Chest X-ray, PA view. Patient: 37 years old, sex M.
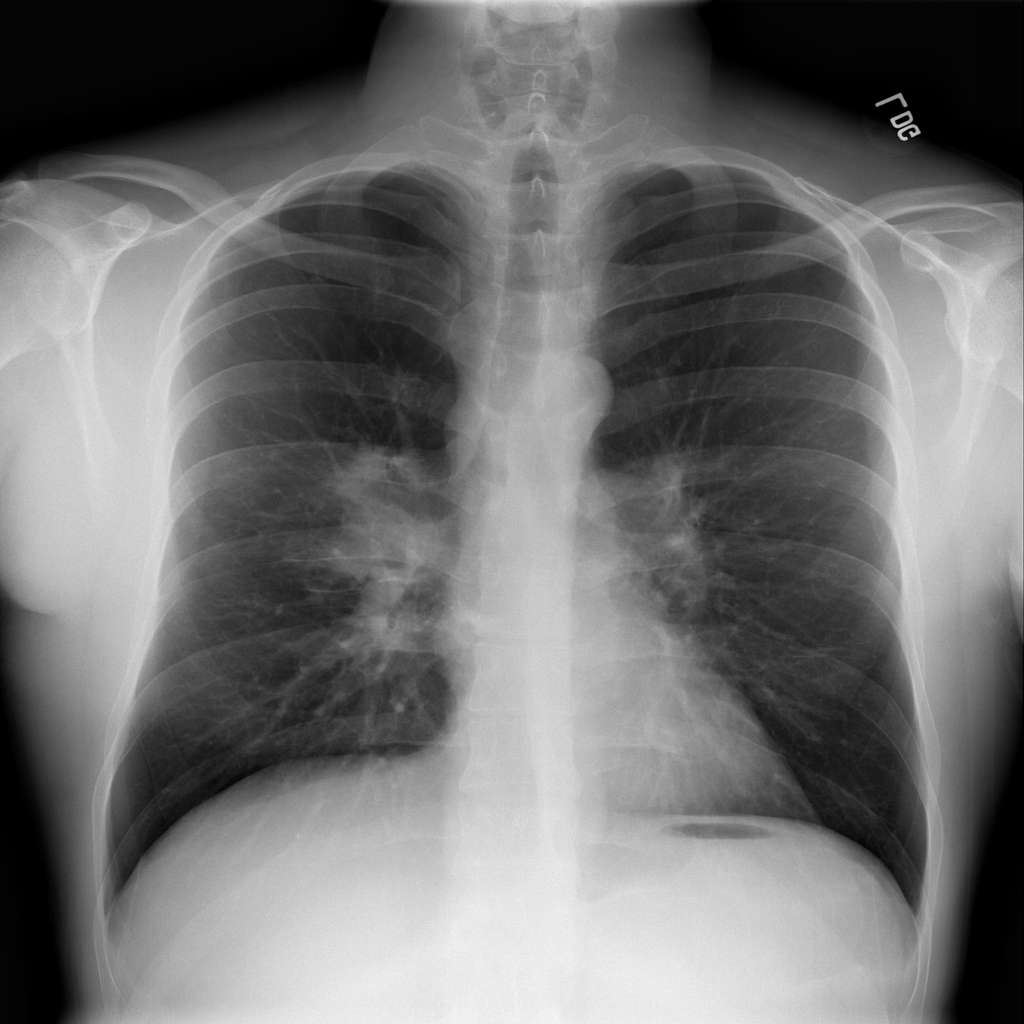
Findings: Mass